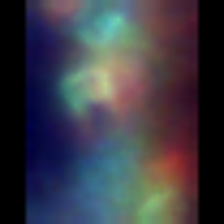
Taxon: Diatom_aggregate
Group: Diatoms